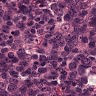
Metastatic tissue present: no